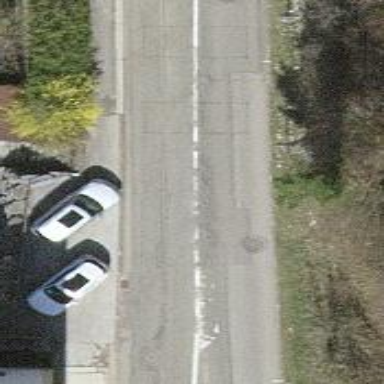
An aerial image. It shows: Road with steps.